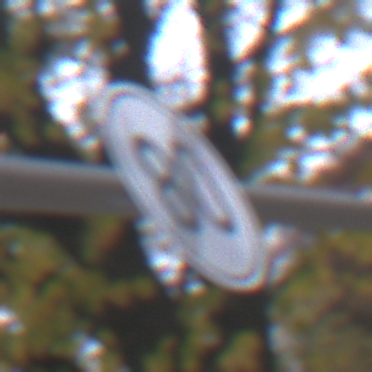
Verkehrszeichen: EndeGeschwindigkeit80
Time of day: MorningAfternoon
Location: Outdoor (Urban)
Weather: Overcast
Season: NotSpecified
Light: Natural